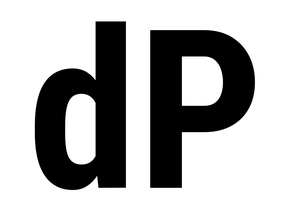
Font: Roboto_Condensed_Bold